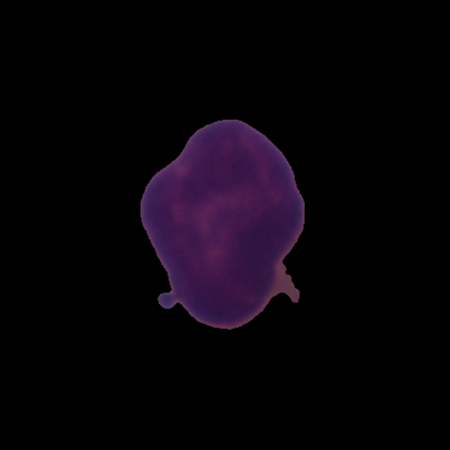
Label: healthy